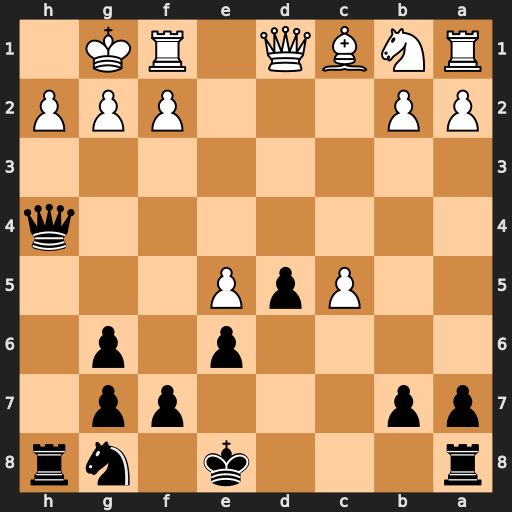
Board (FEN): r3k1nr/pp3pp1/4p1p1/2PpP3/7q/8/PP3PPP/RNBQ1RK1
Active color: b
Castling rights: kq
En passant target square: -
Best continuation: Qxh2#